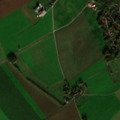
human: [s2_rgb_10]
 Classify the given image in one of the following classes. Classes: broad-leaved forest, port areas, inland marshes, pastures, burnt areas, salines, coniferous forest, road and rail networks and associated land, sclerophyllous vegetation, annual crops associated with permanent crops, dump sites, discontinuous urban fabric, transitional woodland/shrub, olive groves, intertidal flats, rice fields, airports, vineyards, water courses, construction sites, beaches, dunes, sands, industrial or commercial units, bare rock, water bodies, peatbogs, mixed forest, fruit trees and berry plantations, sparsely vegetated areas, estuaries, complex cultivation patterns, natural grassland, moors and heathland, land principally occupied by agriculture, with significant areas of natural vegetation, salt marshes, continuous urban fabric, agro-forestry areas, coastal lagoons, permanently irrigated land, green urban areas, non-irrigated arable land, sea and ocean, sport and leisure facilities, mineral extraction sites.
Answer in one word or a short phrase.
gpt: discontinuous urban fabric, non-irrigated arable land